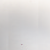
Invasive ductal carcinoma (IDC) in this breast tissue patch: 0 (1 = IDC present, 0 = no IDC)